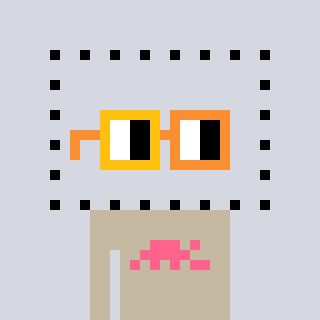
a pixel art character with square yellow and orange glasses, a void-shaped head and a bege-colored body on a cool background